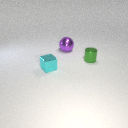
large purple metal sphere to the left of small green metal cylinder